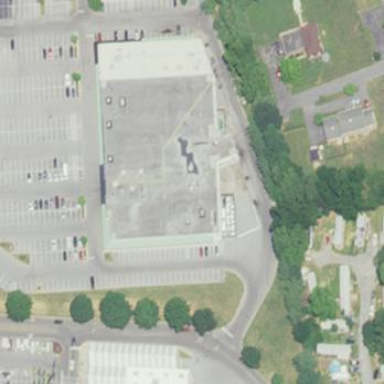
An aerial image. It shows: Mall building.